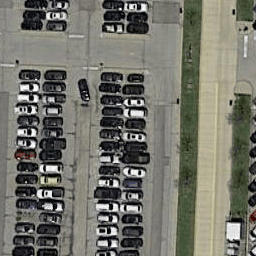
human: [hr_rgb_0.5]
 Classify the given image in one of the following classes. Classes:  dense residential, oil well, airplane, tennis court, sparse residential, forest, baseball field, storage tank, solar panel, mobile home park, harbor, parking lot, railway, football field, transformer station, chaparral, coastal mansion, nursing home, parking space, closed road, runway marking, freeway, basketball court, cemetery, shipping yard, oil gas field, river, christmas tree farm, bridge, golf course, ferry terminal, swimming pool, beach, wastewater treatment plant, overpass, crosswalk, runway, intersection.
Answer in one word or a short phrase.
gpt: parking lot